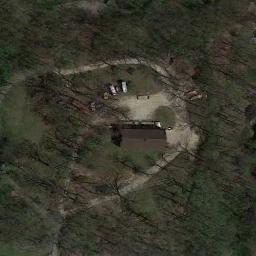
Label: sparse_residential